Field crop: maize
Growth stage: 1
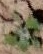
Species: chenopodium